Question: How to draw a stuff like this in CSS?

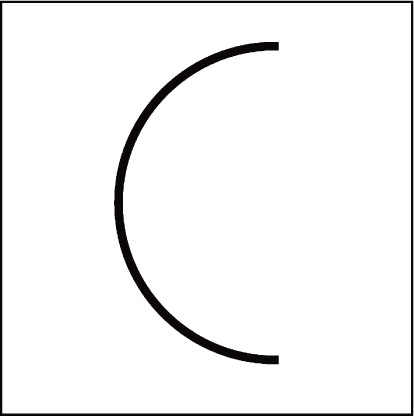
Answer: '''
<div style="
width: 400px;
height: 400px;
border-radius: 200px;
border: 10px solid black;
border-right: 10px solid white;
border-bottom: 10px solid white;
-webkit-transform:rotate(-45deg);
"></div>
'''
<URL>